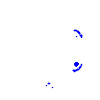
Particle: kaon